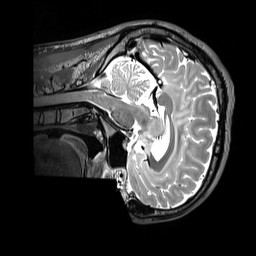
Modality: T2w
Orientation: sagittal
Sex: male
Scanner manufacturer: siemens
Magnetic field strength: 3 T
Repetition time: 3.2 s
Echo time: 0.409 s